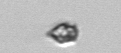
Label: Heterocapsa_rotundata